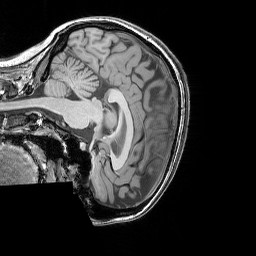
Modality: T1w
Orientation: sagittal
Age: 24
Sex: female
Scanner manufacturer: siemens
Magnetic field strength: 3 T
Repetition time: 1.9 s
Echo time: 0.00444 s